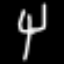
Label: fork